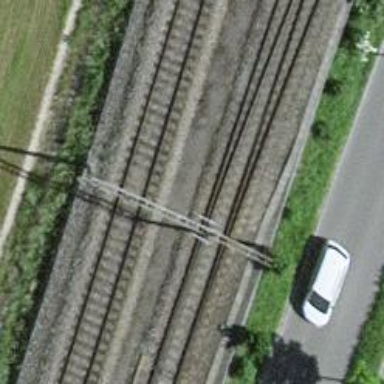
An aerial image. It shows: Railway switch.